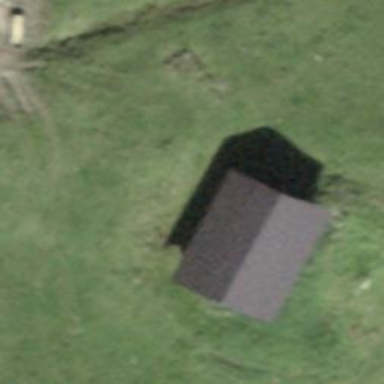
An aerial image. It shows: Farm auxiliary building.